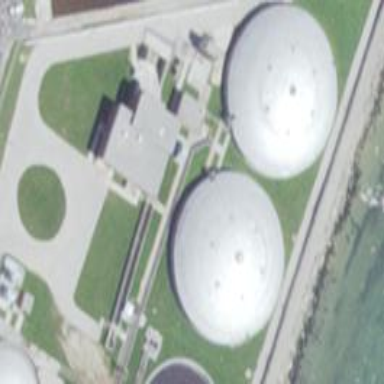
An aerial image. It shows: Industrial building with storage tank.